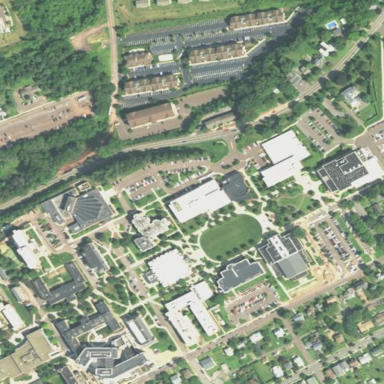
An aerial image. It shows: University.